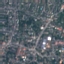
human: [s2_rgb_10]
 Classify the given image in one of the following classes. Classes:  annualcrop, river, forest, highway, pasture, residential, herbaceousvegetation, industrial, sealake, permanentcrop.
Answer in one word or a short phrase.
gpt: Residential